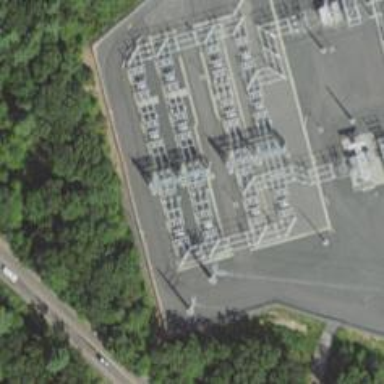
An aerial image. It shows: Switch for power supply.